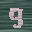
Label: 9